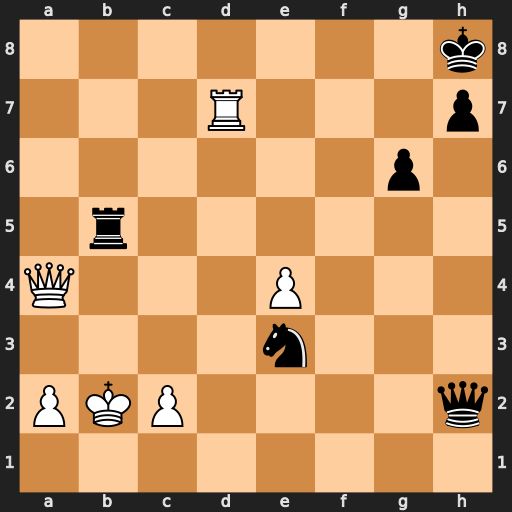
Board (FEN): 7k/3R3p/6p1/1r6/Q3P3/4n3/PKP4q/8
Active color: w
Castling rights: -
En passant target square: -
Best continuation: Qxb5 Qxc2+ Ka3 Qc3+ Ka4